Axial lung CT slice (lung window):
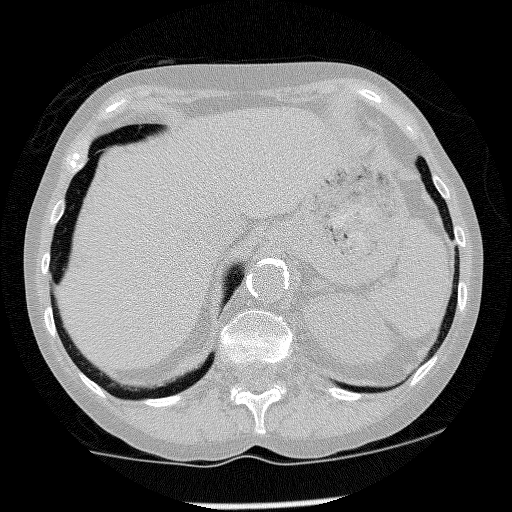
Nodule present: no